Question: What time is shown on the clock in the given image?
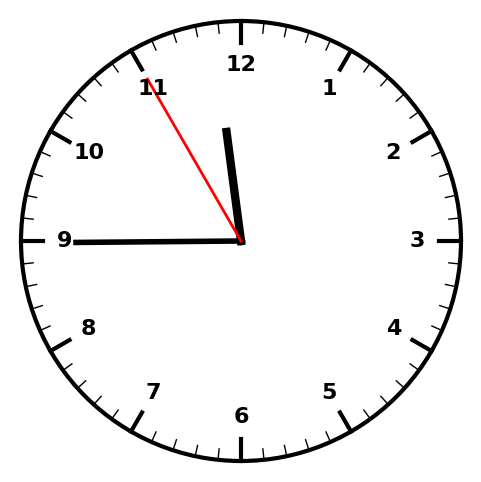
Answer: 11:44:55